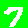
Digit: 7